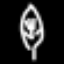
Label: leaf